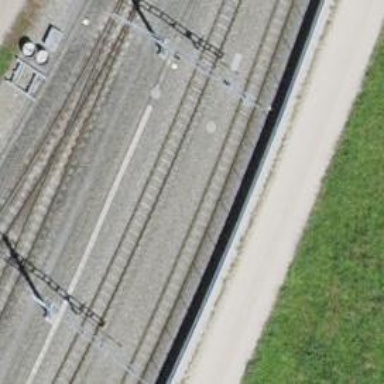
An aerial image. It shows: Narrow-gauge railway track electrified by contact line.